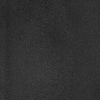
Atmospheric dust classification: dusty